Aerial crown-view tile of a tropical tree (Barro Colorado Island, Panama), acquired 20240611:
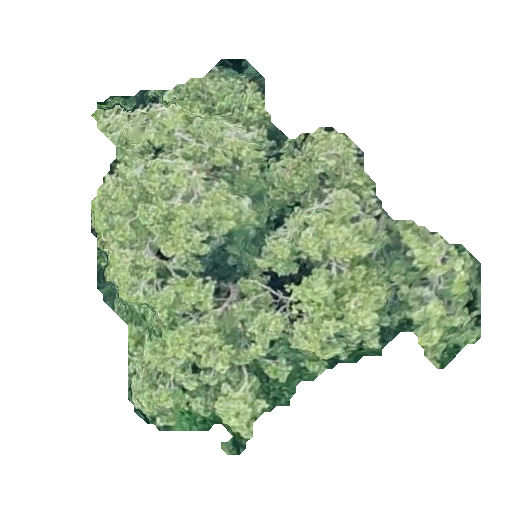
Species: Beilschmiedia tovarensis
GBIF accepted scientific name: Beilschmiedia tovarensis
Crown area: 143.872 m²